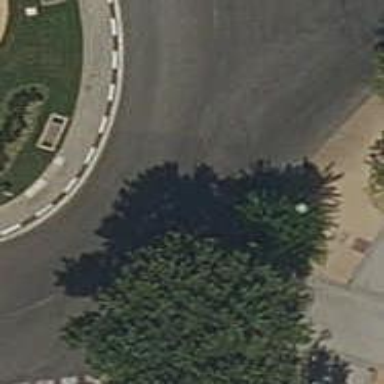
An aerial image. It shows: Tertiary road with asphalt surface leading to roundabout junction.